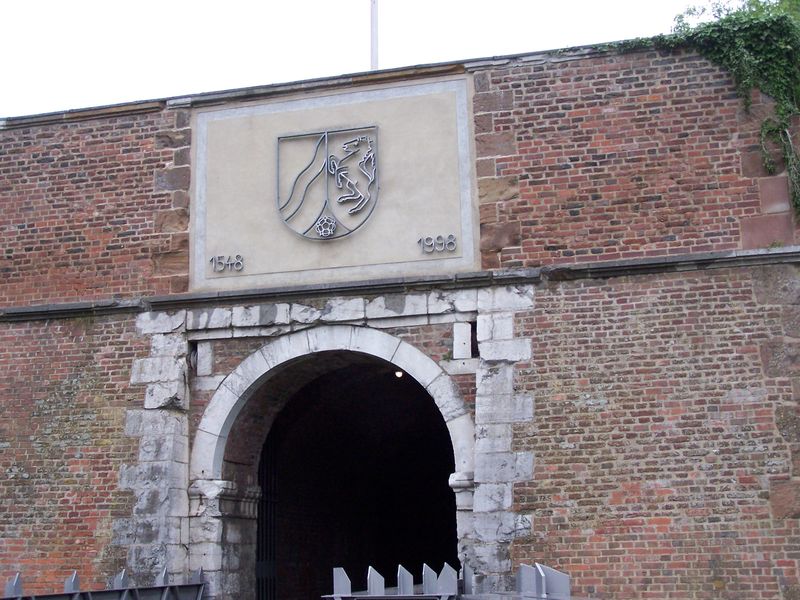
Titel: Schloss und Zitadelle Jülich
Künstler: Herzog Wilhelm V. von Kleve-Jülich-Berg
Standort: Jülich (EU - D - NRW)
Schlagwörter: zaun, alt, pflanze, bogen, mauer, linien, durchgang, jahreszahl, tor, eingang, torbogen, gemäuer, wappen, kaputt, ziegelsteine, ziegelwand, hengst, backsteine, hannover